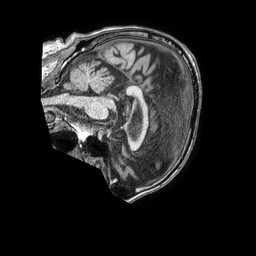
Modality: T1w
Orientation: sagittal
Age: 83
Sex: male
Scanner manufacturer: philips
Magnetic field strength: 1.5 T
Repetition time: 0.007583 s
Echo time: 0.003443 s